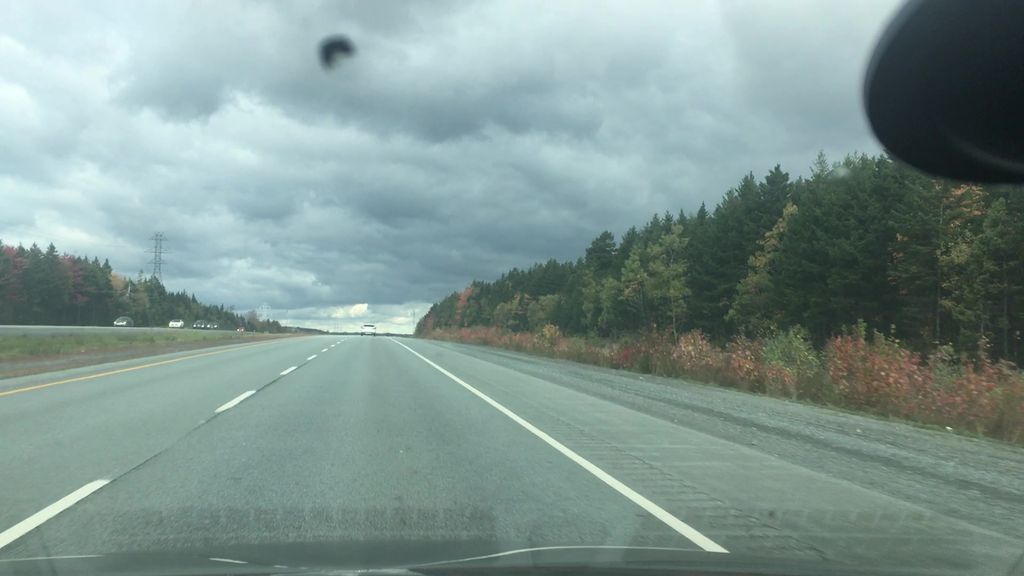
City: halifax